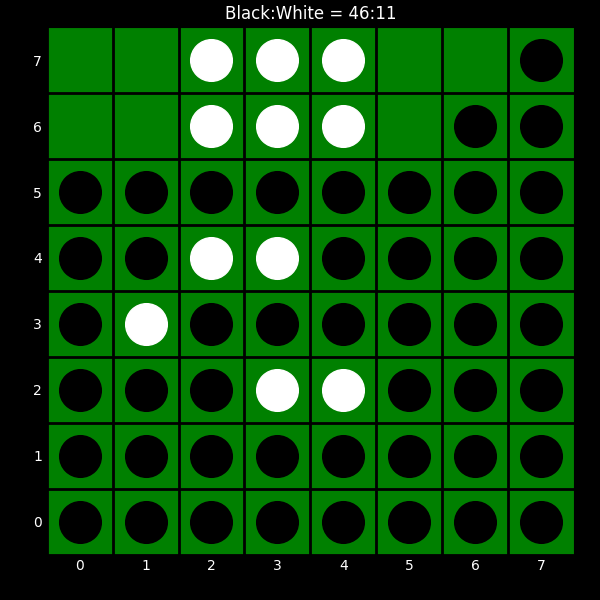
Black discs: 46
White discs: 11